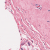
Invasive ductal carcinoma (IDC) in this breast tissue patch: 0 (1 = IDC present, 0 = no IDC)